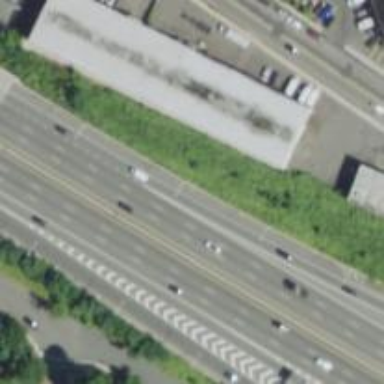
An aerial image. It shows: Urban freeway or expressway.